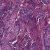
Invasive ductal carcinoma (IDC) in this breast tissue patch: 1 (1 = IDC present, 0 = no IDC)